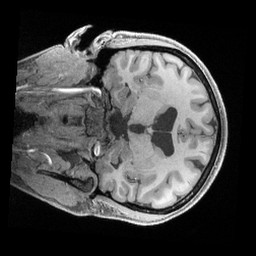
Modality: T1w
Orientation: coronal
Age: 26
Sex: female
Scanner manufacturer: siemens
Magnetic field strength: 3 T
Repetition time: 2.4 s
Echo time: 0.00241 s